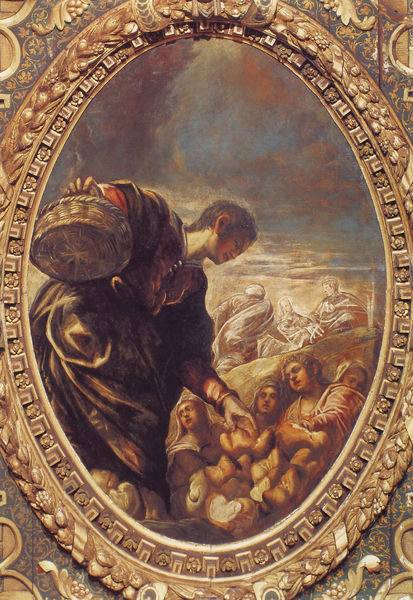
Titel: Deckenmalerei des Sala superiore
Künstler: Jacopo Tintoretto
Standort: Venedig, San Rocco (EU - I - Venetien)
Schlagwörter: blau, gemälde, himmel, mann, wolken, frauen, menschen, frau, hell, weiss, rot, malerei, ornament, rahmen, rauch, gold, tücher, oval, violett, ornamente, korb, brot, medaillon, geben, jesus, fresko, verteilen, gaben, ornamenr